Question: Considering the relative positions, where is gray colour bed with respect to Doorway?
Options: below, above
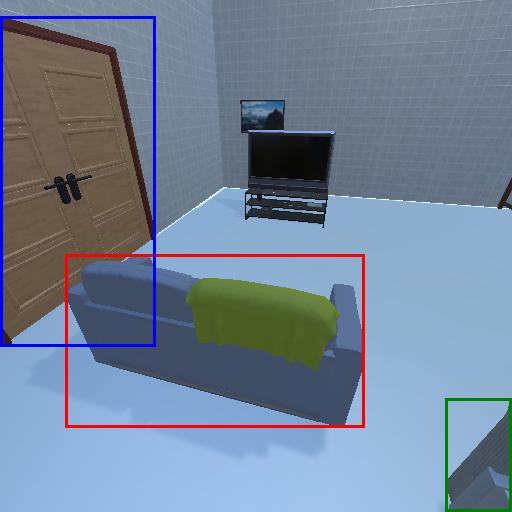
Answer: below